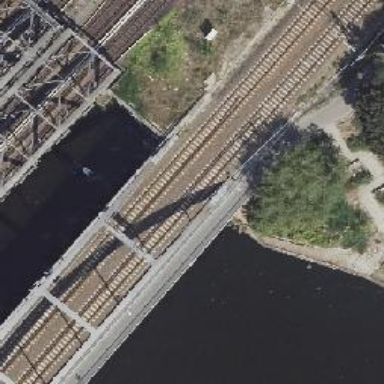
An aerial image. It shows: Arch bridge carrying electrified railway with contact line.